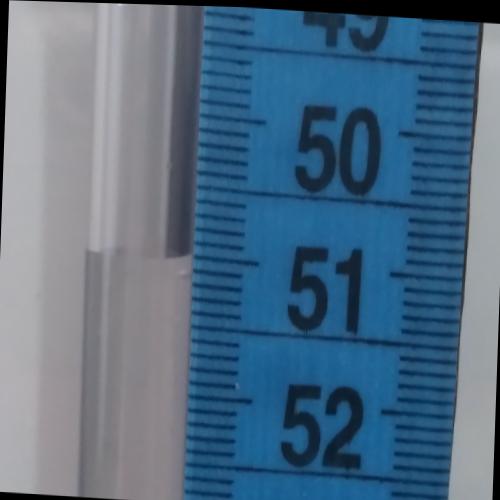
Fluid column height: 51.0 cm